Interaction volume radius: 10 \u00c5
Interaction volume height: 15 \u00c5
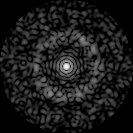
Disorder parameter: 0.8169